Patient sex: M
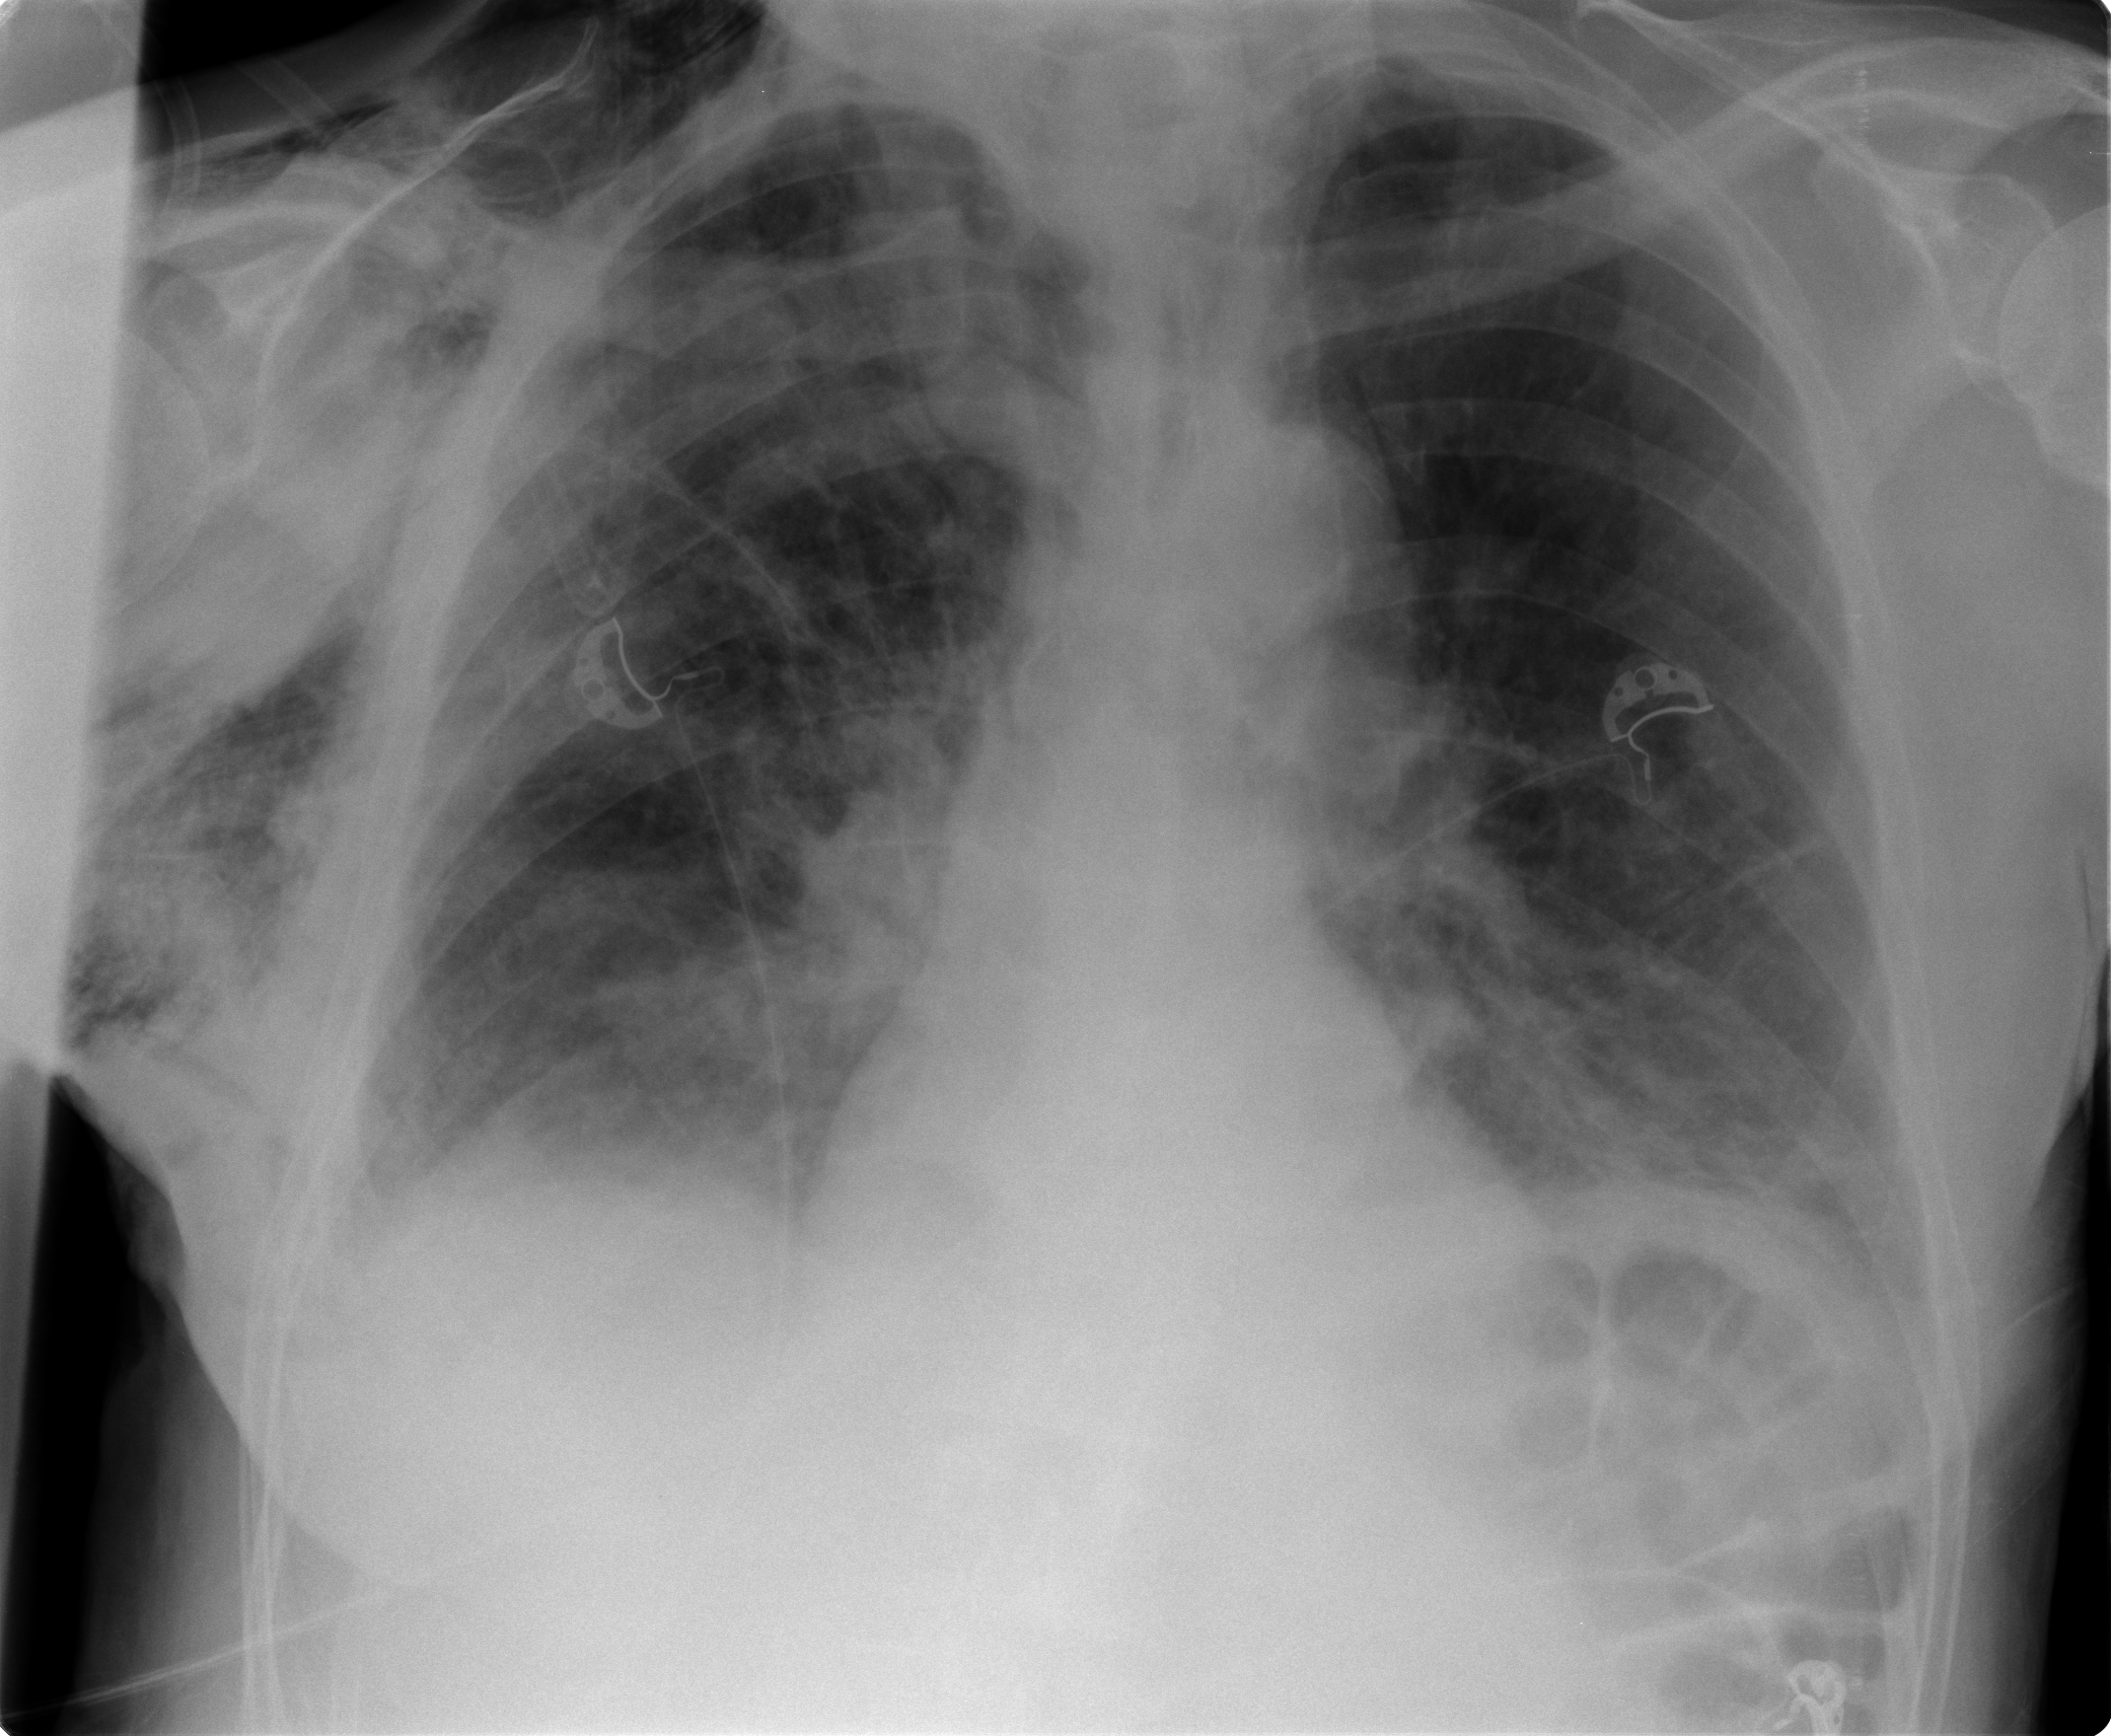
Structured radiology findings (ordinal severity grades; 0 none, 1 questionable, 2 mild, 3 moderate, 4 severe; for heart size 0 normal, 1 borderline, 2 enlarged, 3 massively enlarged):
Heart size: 0
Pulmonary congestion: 2
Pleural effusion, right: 2
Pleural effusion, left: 2
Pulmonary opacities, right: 2
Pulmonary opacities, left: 0
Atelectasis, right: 2
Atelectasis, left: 2